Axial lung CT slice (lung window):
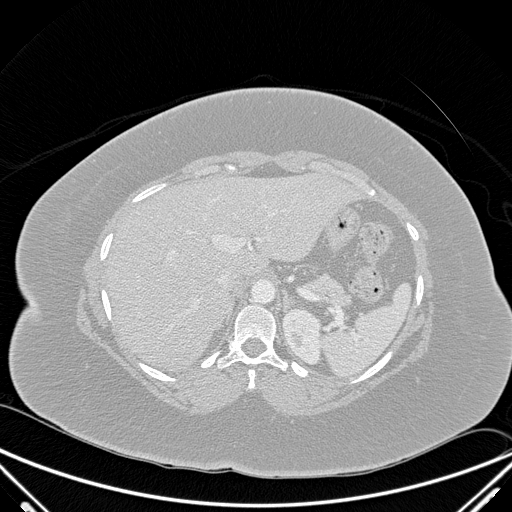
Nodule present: no